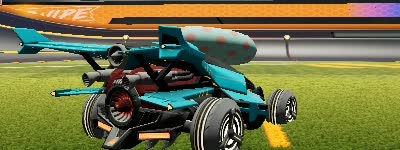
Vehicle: aftershock